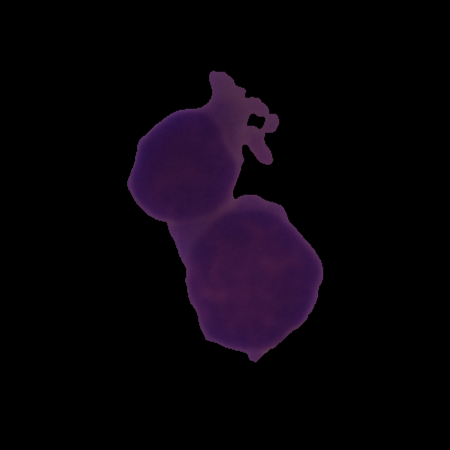
Label: healthy